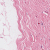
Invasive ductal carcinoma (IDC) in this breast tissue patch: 0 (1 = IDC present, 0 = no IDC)